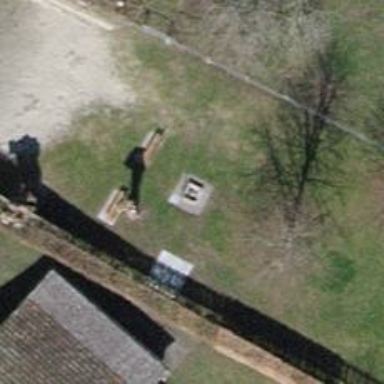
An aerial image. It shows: Barbecue facility.